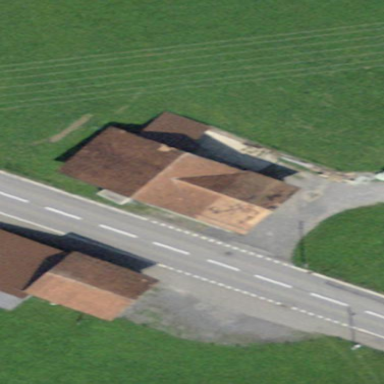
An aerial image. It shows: Rural barn.